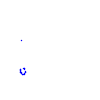
Particle: kaon